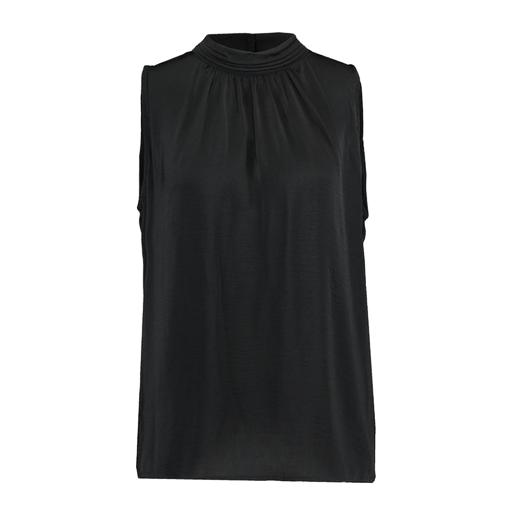
black angie high-neck top, black maja mock-turtleneck jersey tank top, sleeveless high neck top, white background